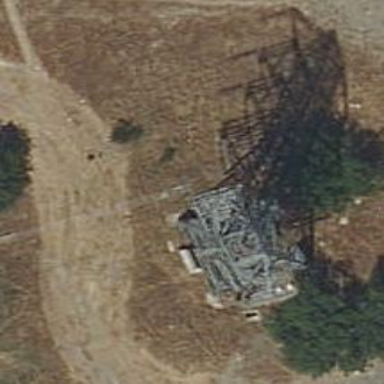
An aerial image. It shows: Lattice structure tower used for power distribution.